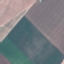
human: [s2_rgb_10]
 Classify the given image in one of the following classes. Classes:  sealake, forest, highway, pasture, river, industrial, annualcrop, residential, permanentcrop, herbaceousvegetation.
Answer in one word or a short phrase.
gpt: AnnualCrop